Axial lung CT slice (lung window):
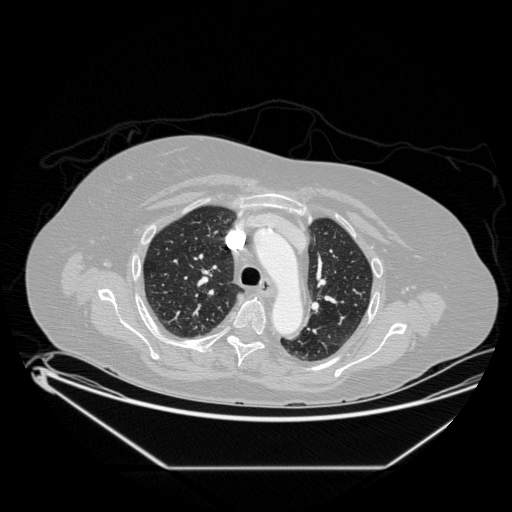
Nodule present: no